Interaction volume radius: 10 \u00c5
Interaction volume height: 15 \u00c5
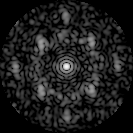
Disorder parameter: 0.5829